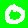
Digit: 0